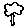
Label: tree